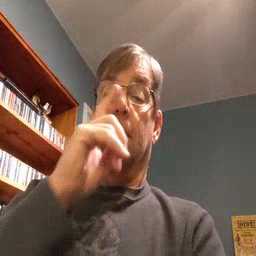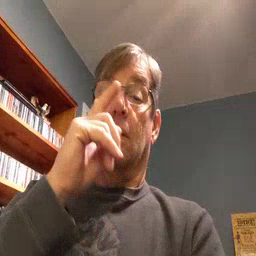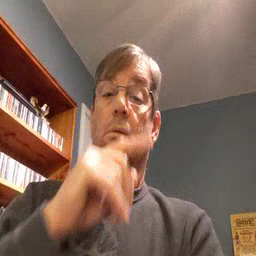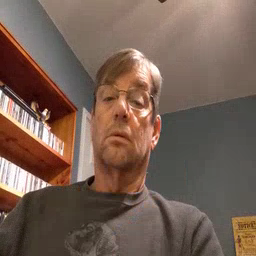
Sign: mouse